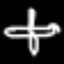
Label: airplane